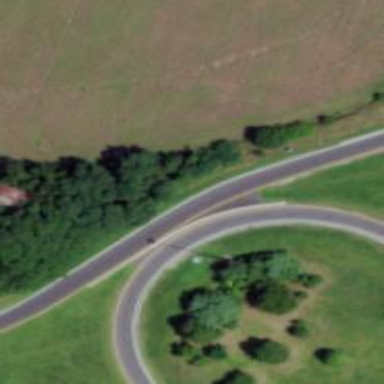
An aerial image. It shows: Cloverleaf junction on motorway link.